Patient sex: M
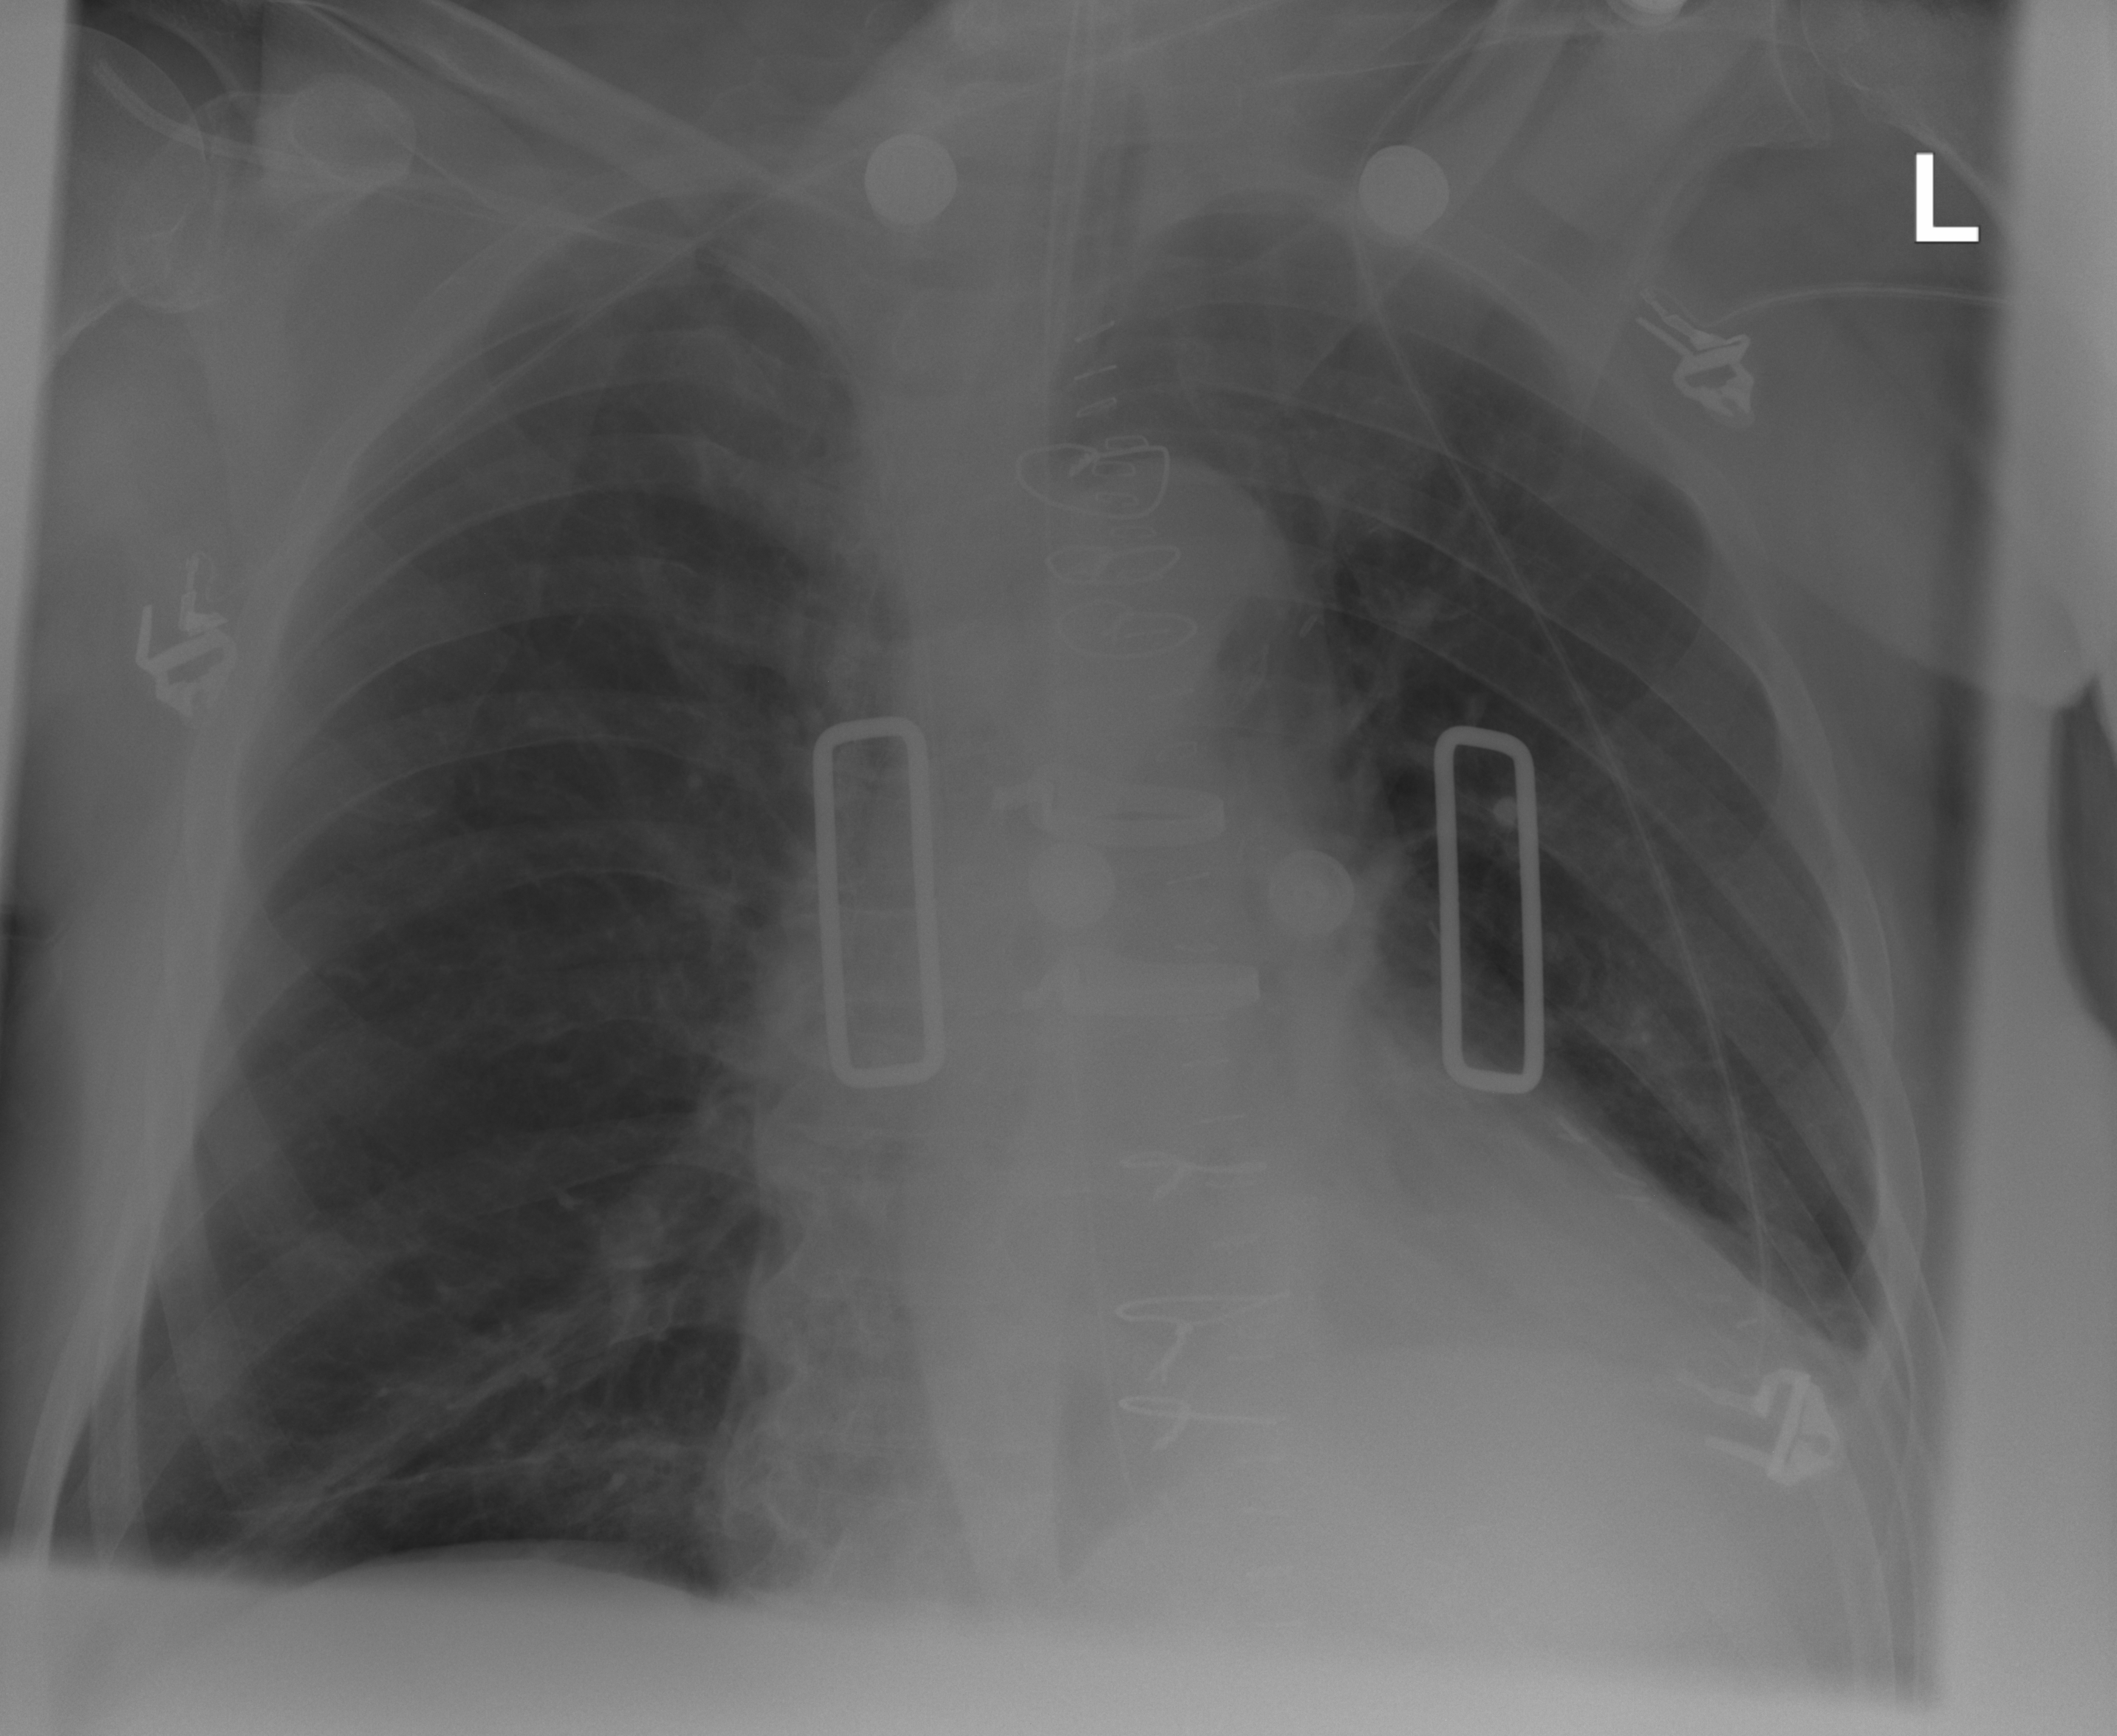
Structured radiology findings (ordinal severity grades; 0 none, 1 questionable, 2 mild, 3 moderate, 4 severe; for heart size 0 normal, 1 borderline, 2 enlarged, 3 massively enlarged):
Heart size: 2
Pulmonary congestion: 0
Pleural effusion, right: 0
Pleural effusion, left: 0
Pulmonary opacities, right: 0
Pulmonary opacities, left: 0
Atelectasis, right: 1
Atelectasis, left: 0